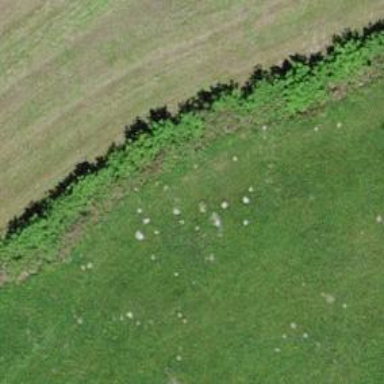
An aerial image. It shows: Hedge barrier.